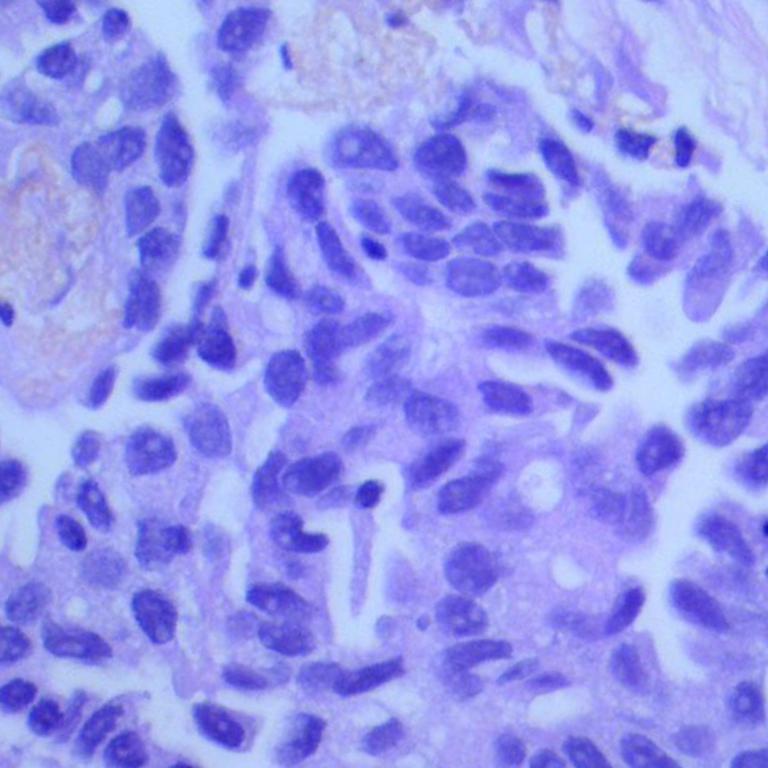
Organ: lung
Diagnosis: adenocarcinomas